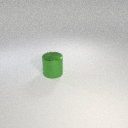
large green metal cylinder